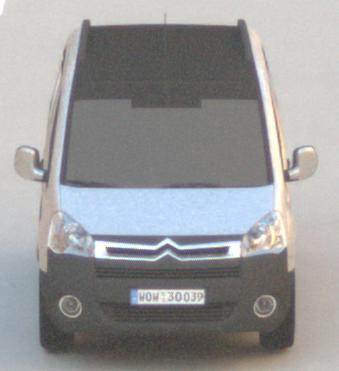
Make: Citroen
Model: Berlingo Kombi VTi 120
Detailed model: Berlingo (II) Kombi
Model produced from: 2009/12
Model produced until: 2012/03
Doors: 5
Color: white
Road condition: dry road
Daytime: morning or afternoon
Contrast: low contrast